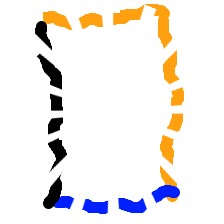
Shape: rectangle